Field crop: maize
Growth stage: 2
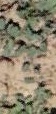
Species: convolvulus